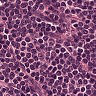
Metastatic tissue present: no